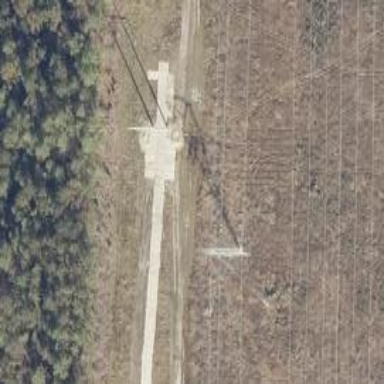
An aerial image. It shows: Lattice structure tower.